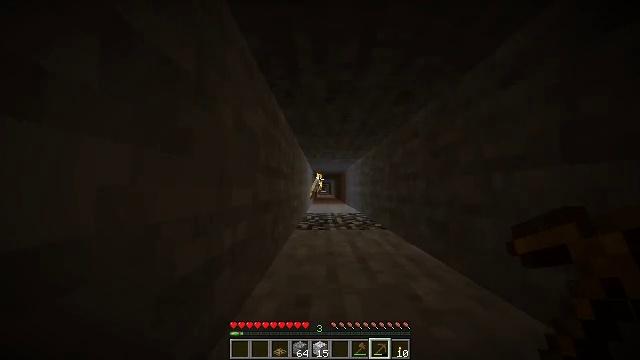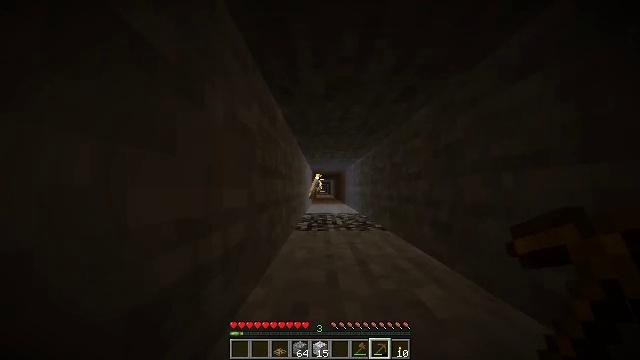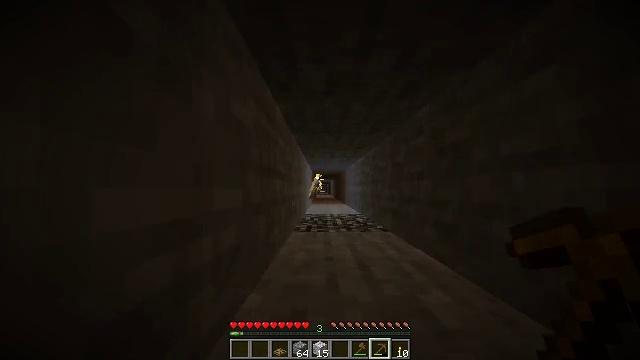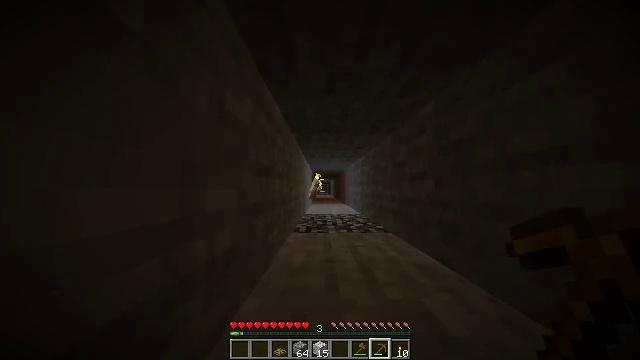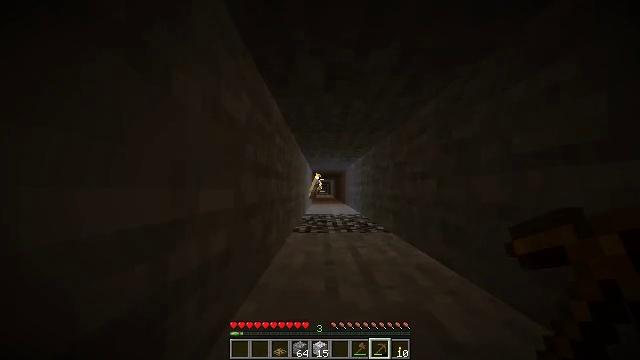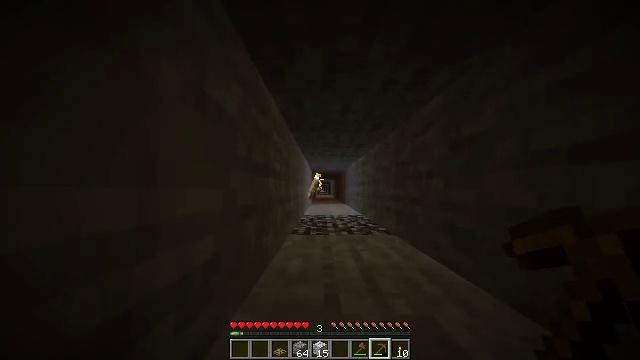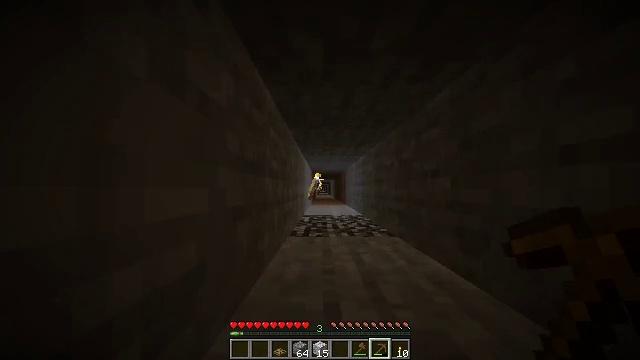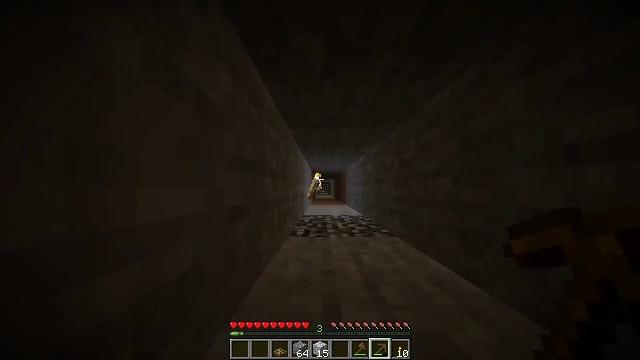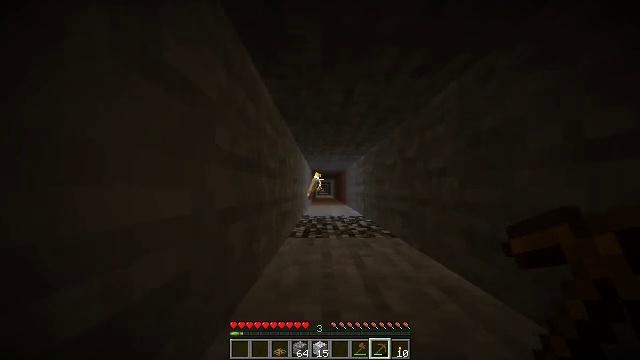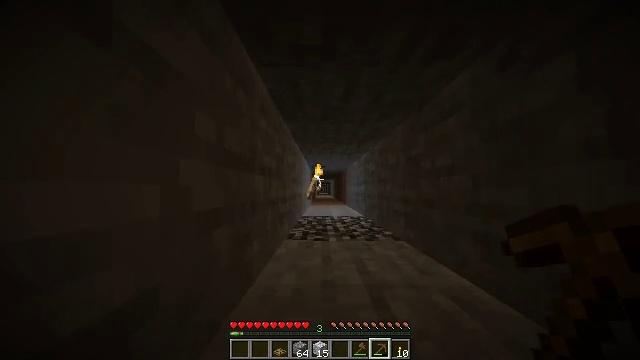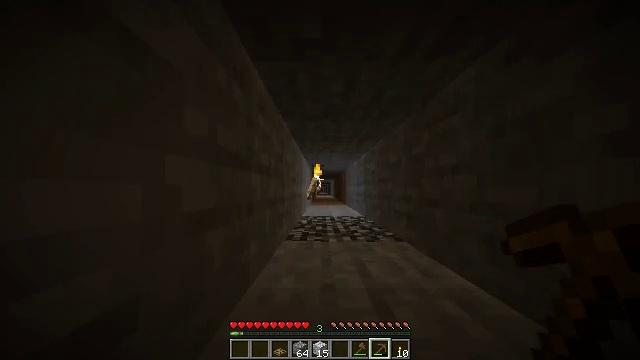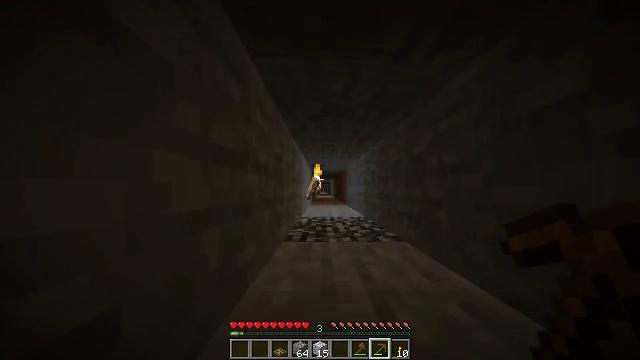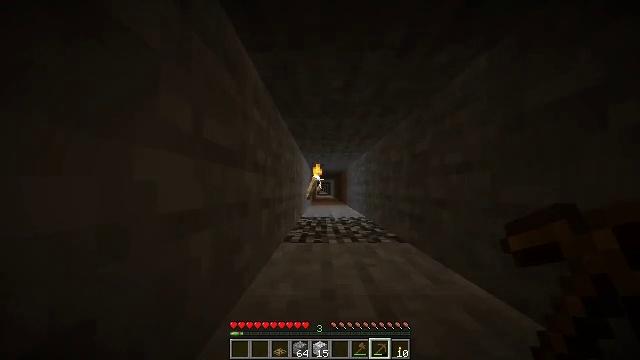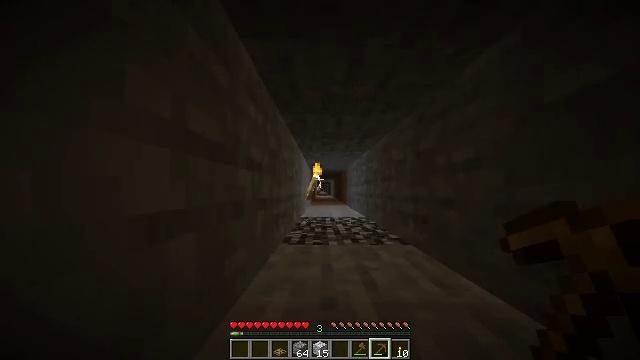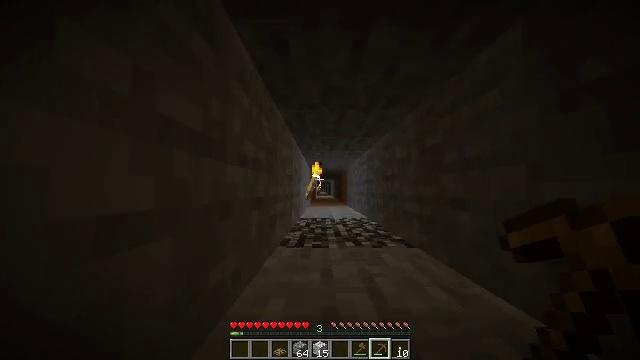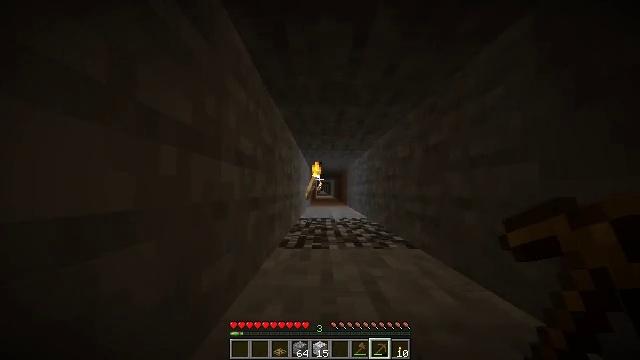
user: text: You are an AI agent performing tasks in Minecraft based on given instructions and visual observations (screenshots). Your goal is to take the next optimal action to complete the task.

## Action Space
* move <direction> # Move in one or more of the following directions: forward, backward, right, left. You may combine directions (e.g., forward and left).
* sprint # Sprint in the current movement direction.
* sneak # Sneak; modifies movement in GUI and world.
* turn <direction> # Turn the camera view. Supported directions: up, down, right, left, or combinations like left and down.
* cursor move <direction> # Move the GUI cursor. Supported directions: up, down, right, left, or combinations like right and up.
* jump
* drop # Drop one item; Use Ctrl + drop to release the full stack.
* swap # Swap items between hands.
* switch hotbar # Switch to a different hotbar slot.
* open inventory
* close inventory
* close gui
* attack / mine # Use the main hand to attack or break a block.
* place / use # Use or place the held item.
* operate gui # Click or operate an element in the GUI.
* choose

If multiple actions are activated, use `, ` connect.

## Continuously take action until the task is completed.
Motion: motion action
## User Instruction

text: Destroy the wall torch to gather it.
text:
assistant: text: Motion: move forward
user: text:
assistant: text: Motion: move forward
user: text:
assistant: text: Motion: move forward
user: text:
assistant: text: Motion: move forward
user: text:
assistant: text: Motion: move forward
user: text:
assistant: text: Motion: move forward
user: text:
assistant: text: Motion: move forward
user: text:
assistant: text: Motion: move forward
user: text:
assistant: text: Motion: move forward
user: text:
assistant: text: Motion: move forward
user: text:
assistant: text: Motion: move forward
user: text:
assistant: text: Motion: move forward
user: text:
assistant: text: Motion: move forward
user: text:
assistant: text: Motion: move forward
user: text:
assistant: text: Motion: move forward
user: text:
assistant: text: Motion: move forward
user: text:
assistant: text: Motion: move forward
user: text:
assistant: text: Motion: move forward
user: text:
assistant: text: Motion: move forward
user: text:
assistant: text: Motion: move forward
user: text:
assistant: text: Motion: move forward
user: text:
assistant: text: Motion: move forward
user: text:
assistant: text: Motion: move forward
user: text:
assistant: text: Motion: move forward
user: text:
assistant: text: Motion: move forward
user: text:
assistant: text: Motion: move forward
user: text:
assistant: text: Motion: move forward
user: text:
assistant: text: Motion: move forward
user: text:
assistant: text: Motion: move forward
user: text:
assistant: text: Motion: move forward